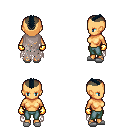
a pixel art fantasy rpg character, female body template, human, tanned skin, gray tattered cape, teal pants, raven short mohawk hairstyle, gold gloves, white slippers, four views (front, back, left, right), 2x2 character sprite sheet, small pixel art, hard edges, no anti-aliasing